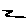
Label: zigzag